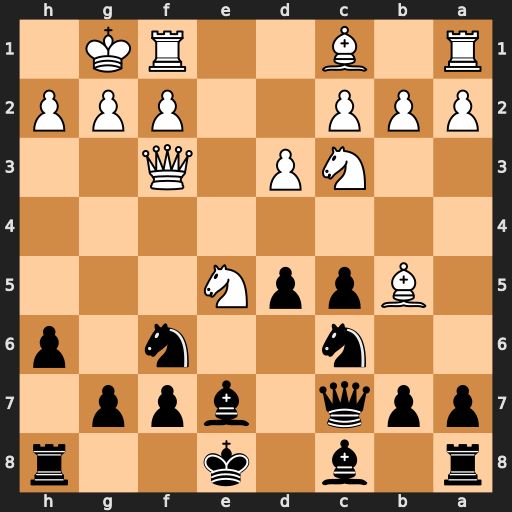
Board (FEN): r1b1k2r/ppq1bpp1/2n2n1p/1BppN3/8/2NP1Q2/PPP2PPP/R1B2RK1
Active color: b
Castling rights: kq
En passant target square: -
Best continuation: Qxe5 Bxc6+ bxc6